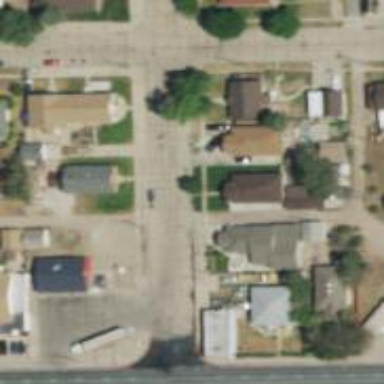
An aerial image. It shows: Alleyway designated as service road.